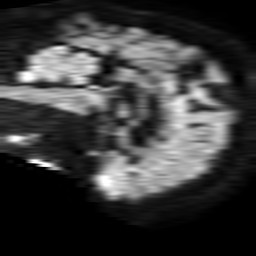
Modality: TRACE
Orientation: sagittal
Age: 57
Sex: male
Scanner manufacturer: philips
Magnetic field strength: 1.5 T
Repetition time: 3.4 s
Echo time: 0.06922 s